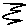
Label: zigzag